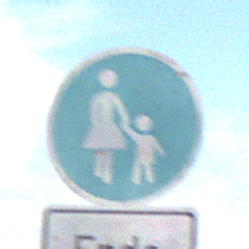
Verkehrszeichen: Gehweg
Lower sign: HinweisDurchVerbaleAngabe2
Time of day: MorningAfternoon
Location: Outdoor (Nature)
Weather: PartlyCloudy
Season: NotSpecified
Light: Natural